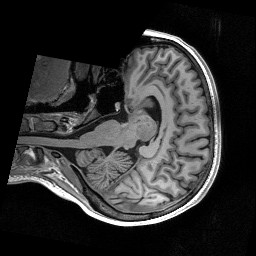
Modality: T1w
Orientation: axial
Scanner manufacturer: siemens
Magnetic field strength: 3 T
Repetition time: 2.53 s
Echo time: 0.00267 s